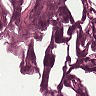
Metastatic tissue present: no